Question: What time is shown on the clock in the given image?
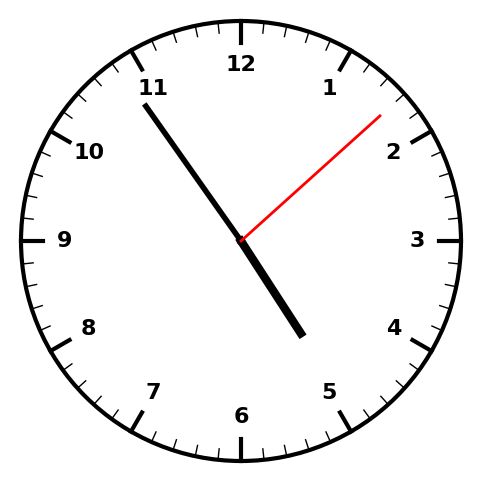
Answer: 04:54:08